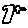
Label: bird